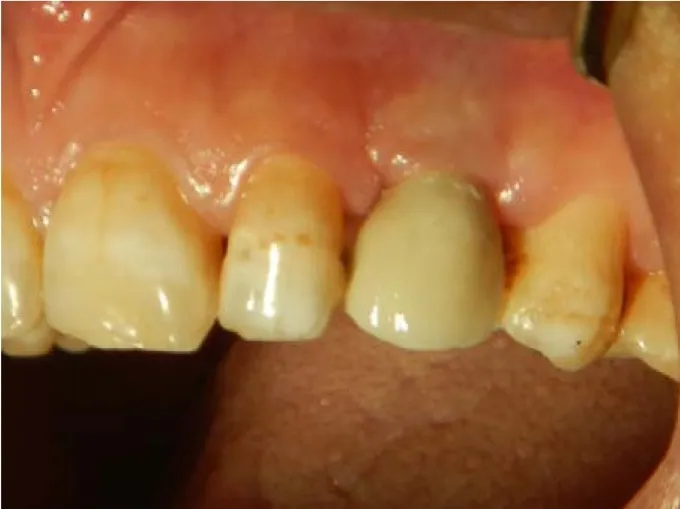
The permanent crown is placed, and gingival bulk is achieved. Still, gingival indentation persists at the vertical gingival incision, and partially loss of mesial and distal papillae is obvious.
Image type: medical_photograph (other_medical_photograph)